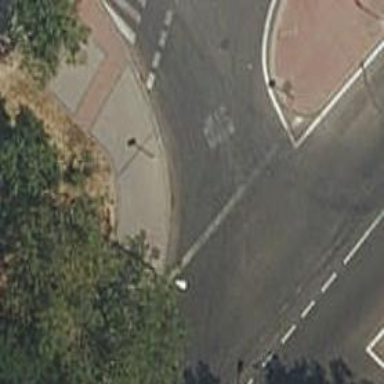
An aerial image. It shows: Stop road.